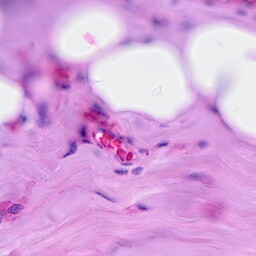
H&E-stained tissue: Breast